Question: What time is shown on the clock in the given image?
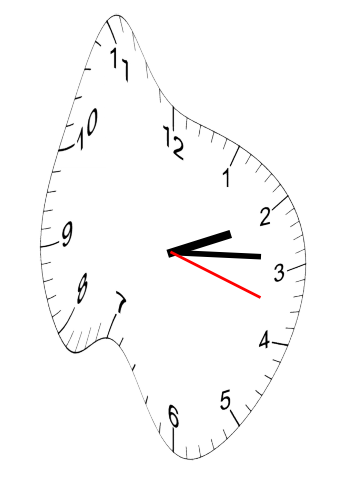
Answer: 02:14:18